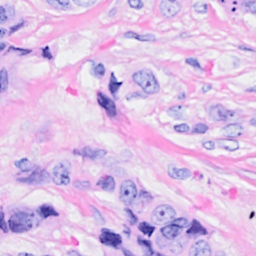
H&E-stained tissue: Breast